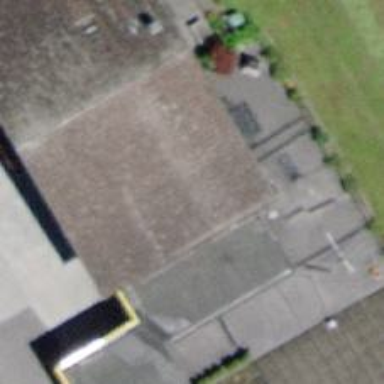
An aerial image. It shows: Car repair shop.